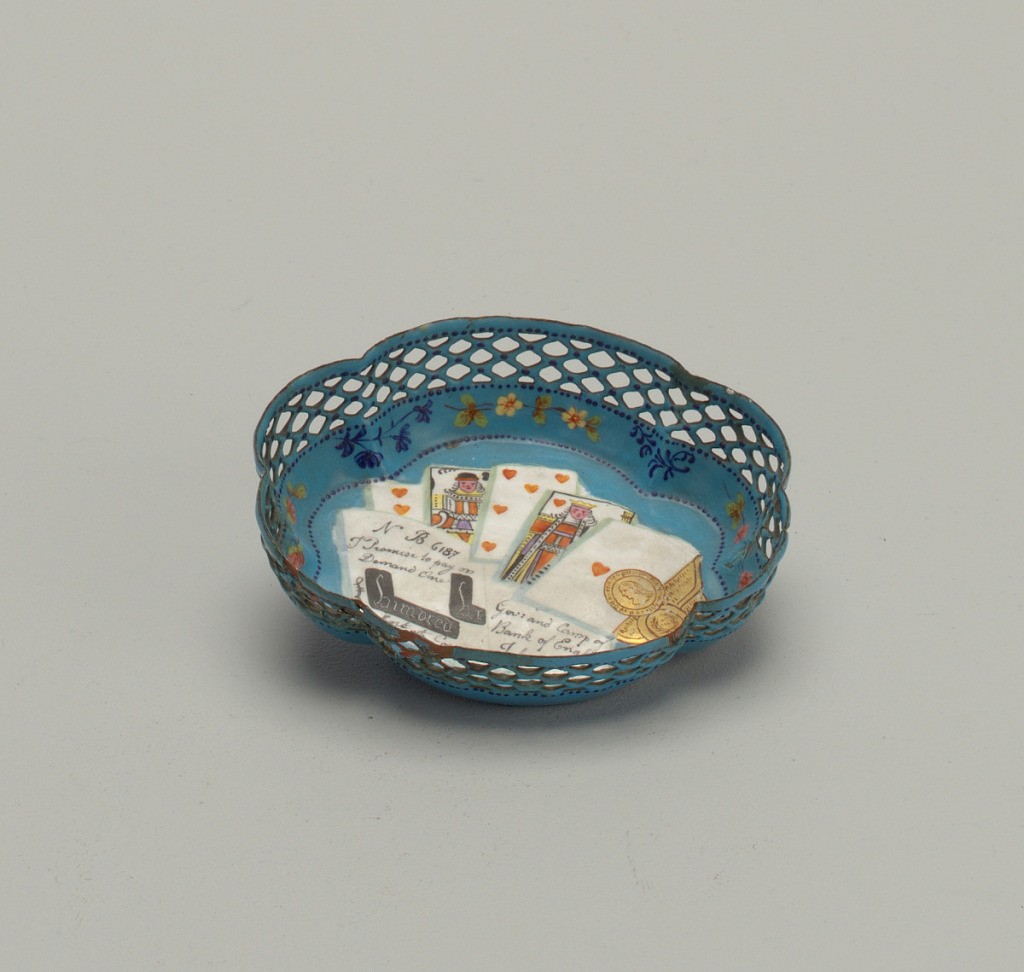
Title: Basket
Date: late 18th century
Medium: enamel, copper
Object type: basket
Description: Lobed basket with pierced edges and blue enamel ground. Painted in polychrome and gold to evoke a gambling table, with bank-note, coins and playing cards.